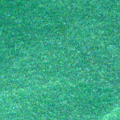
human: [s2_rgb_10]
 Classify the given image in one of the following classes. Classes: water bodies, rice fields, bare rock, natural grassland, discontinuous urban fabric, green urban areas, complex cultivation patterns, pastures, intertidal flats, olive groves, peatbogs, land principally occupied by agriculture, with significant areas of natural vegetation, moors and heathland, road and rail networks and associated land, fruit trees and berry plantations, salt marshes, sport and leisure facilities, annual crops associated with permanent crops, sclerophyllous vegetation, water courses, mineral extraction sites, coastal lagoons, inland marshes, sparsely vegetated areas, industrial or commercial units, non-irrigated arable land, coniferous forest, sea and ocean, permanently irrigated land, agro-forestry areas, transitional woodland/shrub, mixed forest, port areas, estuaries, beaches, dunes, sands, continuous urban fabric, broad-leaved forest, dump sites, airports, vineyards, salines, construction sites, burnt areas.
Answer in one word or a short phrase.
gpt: sea and ocean